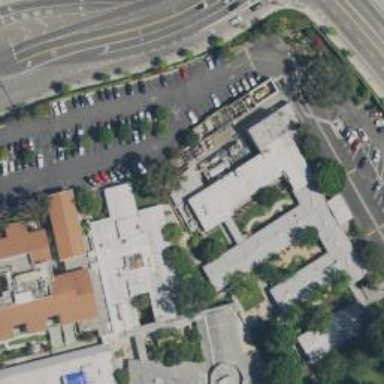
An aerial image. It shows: Healthcare facility identified as hospital.